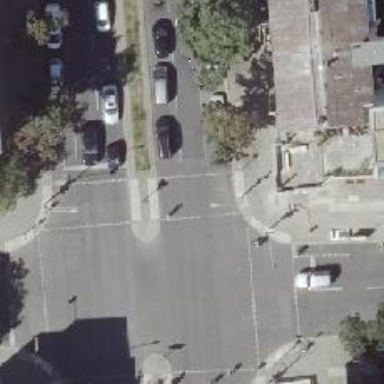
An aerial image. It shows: Crossing with traffic signals.